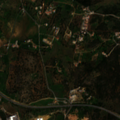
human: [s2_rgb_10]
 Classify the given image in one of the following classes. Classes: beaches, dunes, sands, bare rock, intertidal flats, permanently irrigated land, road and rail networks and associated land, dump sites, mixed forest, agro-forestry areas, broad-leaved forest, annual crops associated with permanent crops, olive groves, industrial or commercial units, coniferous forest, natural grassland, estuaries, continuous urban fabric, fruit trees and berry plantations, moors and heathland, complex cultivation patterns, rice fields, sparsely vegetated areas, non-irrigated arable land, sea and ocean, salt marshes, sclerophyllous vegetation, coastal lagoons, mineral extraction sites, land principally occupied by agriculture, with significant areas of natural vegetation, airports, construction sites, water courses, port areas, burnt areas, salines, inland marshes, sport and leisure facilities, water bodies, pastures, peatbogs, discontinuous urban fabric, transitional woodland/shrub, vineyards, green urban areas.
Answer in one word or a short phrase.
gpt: discontinuous urban fabric, fruit trees and berry plantations, annual crops associated with permanent crops, sclerophyllous vegetation